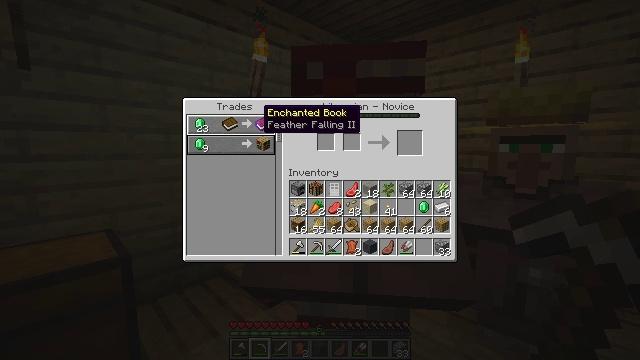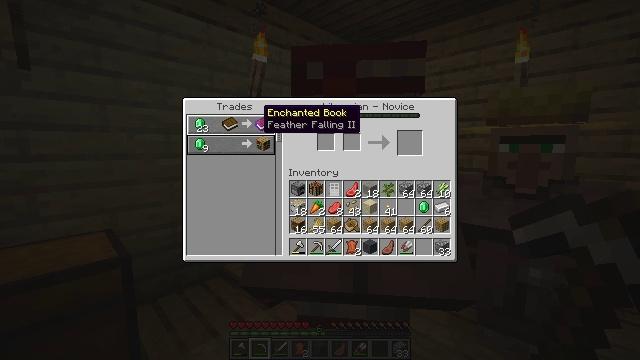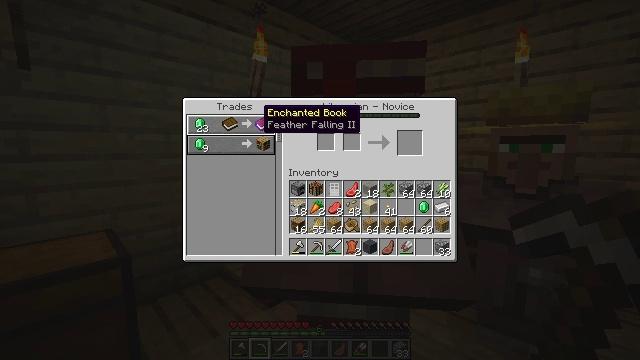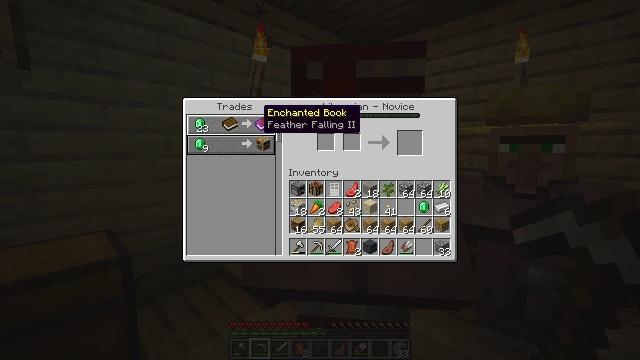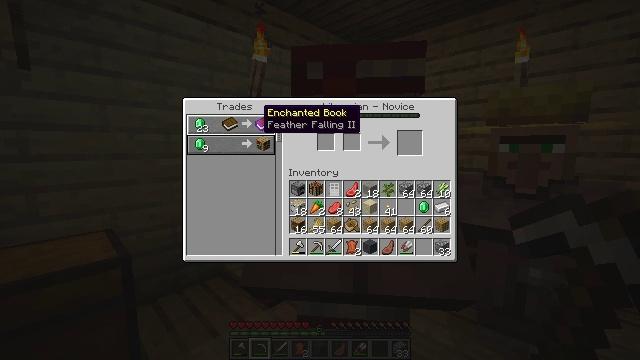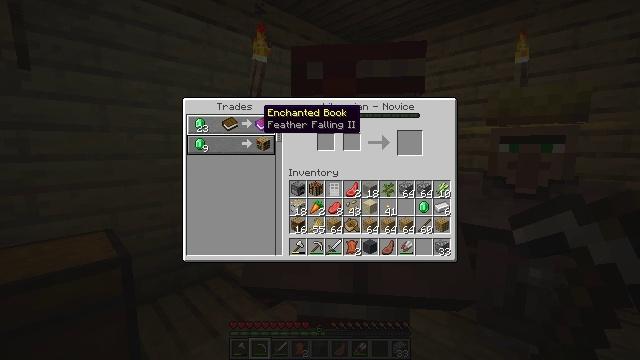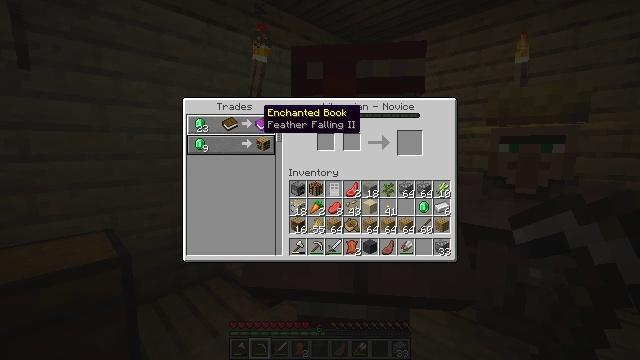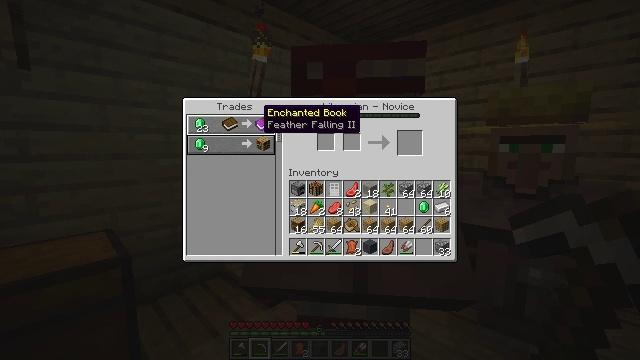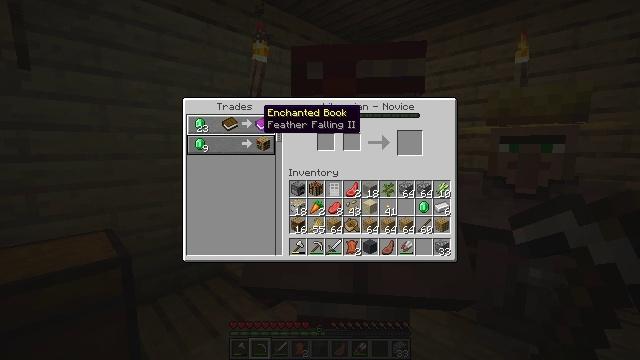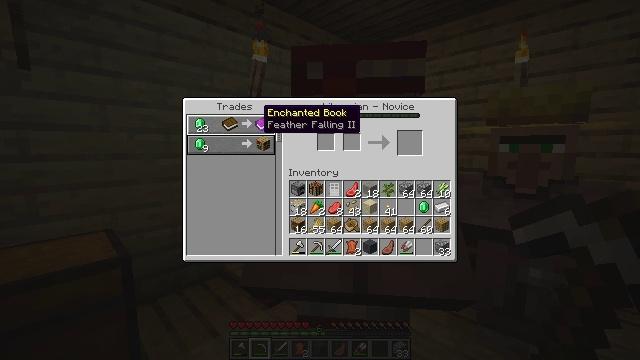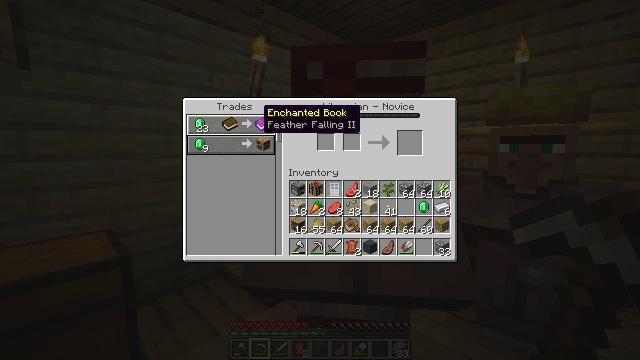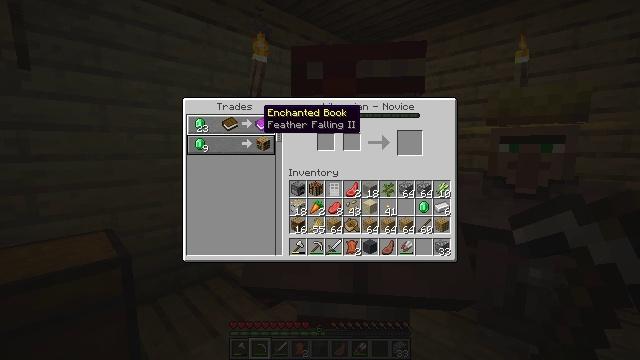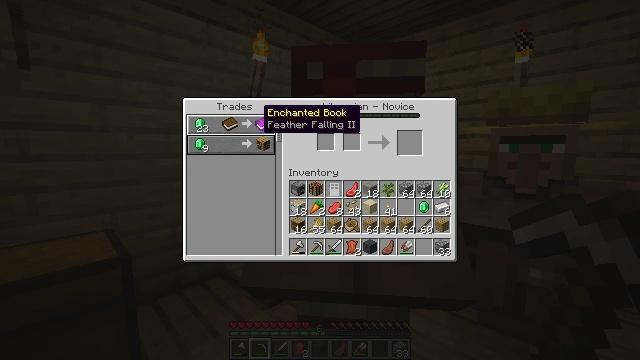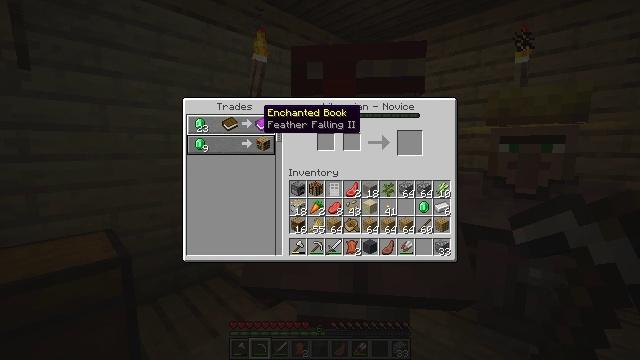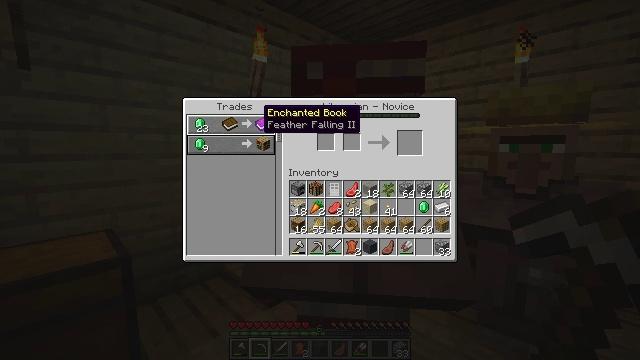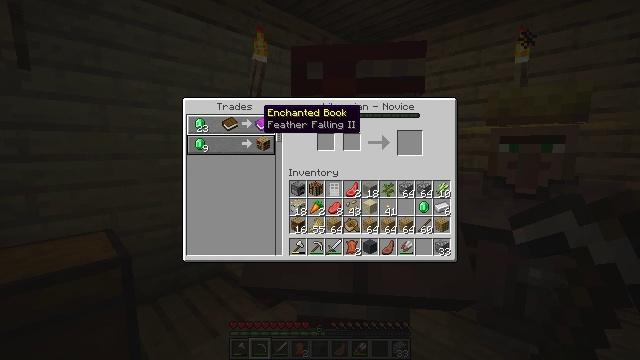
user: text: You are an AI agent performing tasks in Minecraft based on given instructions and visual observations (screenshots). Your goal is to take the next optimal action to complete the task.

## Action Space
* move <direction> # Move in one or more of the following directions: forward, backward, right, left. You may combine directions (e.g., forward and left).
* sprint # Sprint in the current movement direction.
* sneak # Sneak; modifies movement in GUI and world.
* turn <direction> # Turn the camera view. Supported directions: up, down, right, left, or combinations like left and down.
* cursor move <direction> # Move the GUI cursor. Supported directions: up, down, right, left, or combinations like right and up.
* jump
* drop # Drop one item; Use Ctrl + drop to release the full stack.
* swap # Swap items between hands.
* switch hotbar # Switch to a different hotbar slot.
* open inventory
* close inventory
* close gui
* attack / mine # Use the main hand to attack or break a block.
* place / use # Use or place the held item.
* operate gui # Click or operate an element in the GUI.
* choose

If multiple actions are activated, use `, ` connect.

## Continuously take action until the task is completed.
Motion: motion action
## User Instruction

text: Use sugarcane to craft sugar.
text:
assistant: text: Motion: no_op
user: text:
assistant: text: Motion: no_op
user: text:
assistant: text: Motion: no_op
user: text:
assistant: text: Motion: no_op
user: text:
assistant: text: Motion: no_op
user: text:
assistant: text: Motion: no_op
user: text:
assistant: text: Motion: no_op
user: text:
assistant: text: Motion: no_op
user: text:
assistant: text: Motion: no_op
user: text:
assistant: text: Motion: no_op
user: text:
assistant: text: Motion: no_op
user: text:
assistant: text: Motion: no_op
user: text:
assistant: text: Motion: no_op
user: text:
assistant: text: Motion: no_op
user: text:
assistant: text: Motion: no_op
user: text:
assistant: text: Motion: no_op
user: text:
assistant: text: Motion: no_op
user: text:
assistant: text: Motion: no_op
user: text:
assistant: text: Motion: no_op
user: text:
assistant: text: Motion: no_op
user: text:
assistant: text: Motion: no_op
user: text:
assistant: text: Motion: no_op
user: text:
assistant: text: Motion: no_op
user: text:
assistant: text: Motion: no_op
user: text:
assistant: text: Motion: no_op
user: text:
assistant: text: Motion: no_op
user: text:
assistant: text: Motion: no_op
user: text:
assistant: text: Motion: no_op
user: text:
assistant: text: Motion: no_op
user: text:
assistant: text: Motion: no_op